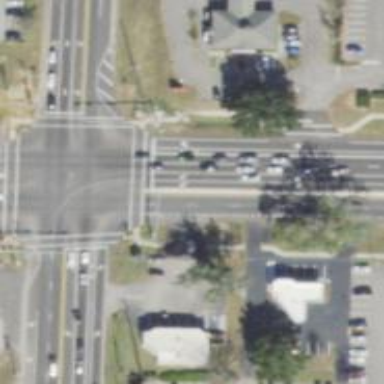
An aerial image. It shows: Marked road crossing with lines.